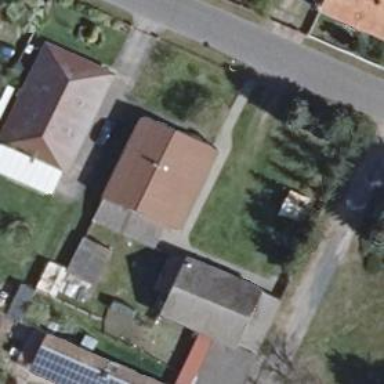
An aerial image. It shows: House with gabled roof oriented along with red color.